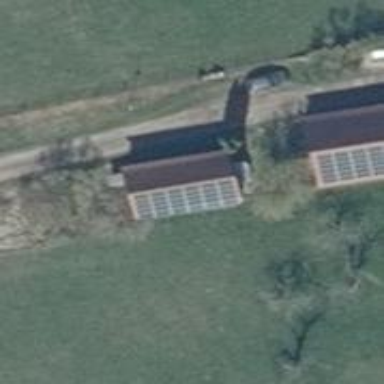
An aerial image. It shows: Small solar photovoltaic panel used as generator to produce electricity.